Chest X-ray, PA view. Patient: 39 years old, sex M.
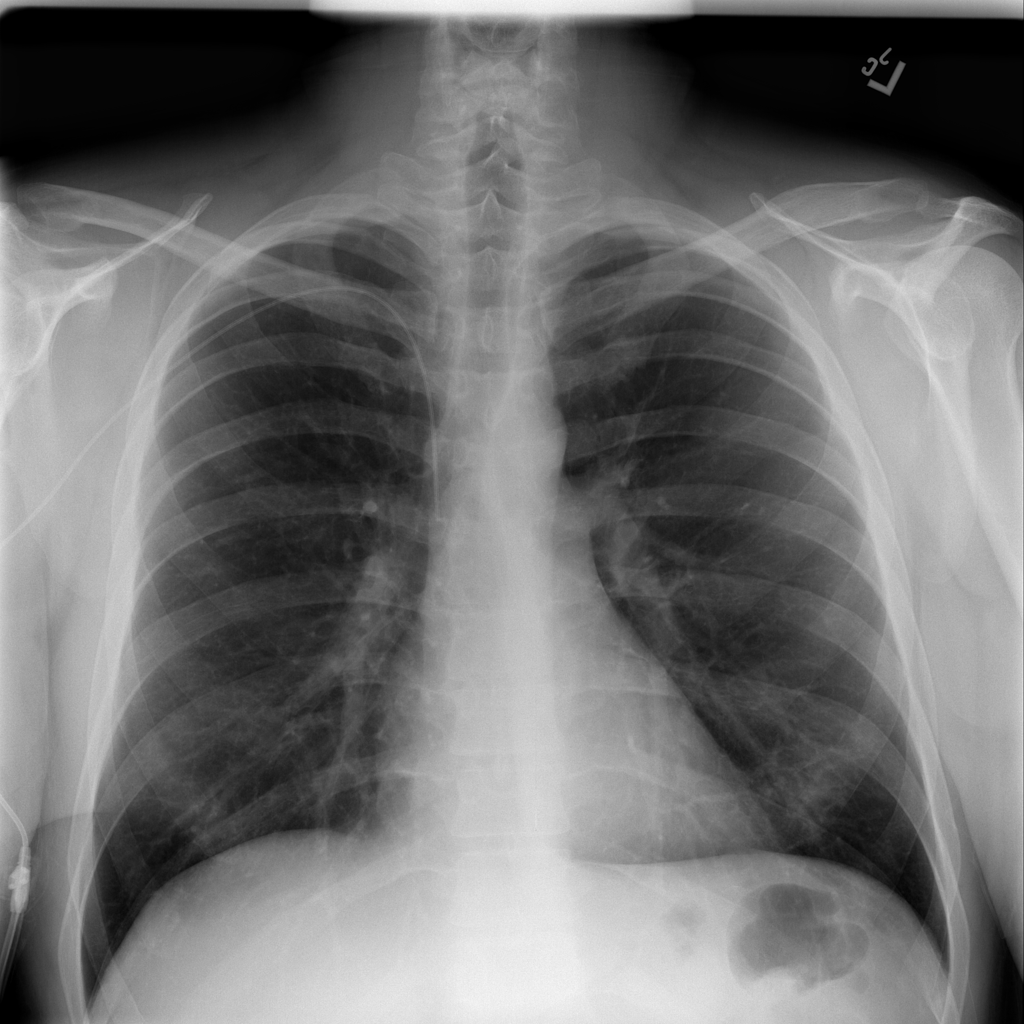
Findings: No Finding